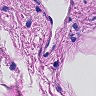
Metastatic tissue present: no